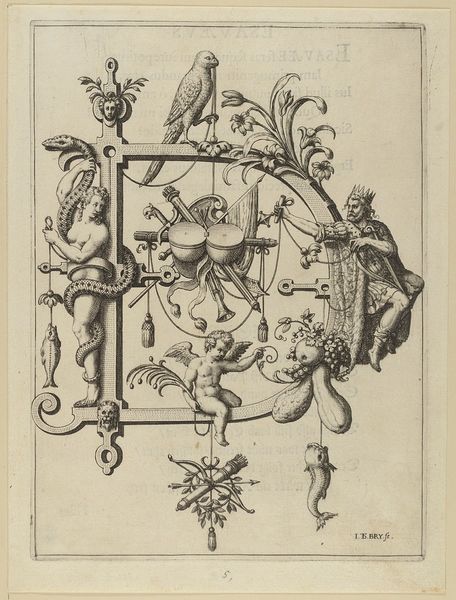
Titel: Der Buchstabe D, Blatt aus der Folge 'Nova Alphati Effictio Historiis'
Künstler: Johann Theodor de Bry
Standort: Hamburg
Institution: Museum für Kunst und Gewerbe Hamburg
Schlagwörter: adler, akt, vogel, frau, figur, engel, frucht, putte, schrift, papier, frauenakt, bogen, grafik, graphik, ornamente, verzierung, fotografie, photographie, maske, druckgraphik, druckgrafik, stich, buchstabe, buchstaben, schlangen, putten, david, kupferstich, pfeil, fische, amoretten, groteske, alphabet, rollwerk, gerippt, aktdarstellung, weibliche, reproduktionen, d, druckerzeugnisse, pflanzenornamente, schweifwerk, früchte, vögel, löwe, tierornamente, ornamentstich, vorlageblätter, löwenkopf, schweifgroteske, trophäe, köcher, sünde